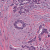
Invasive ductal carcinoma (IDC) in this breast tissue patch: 1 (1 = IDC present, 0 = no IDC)